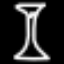
Label: hourglass